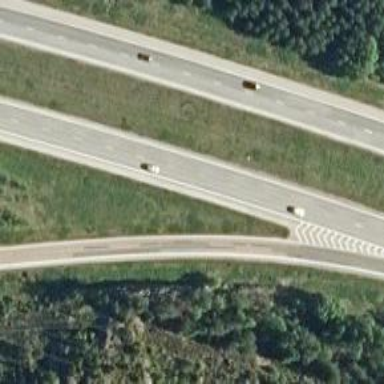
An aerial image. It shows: Motorway.